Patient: sex M, age 74
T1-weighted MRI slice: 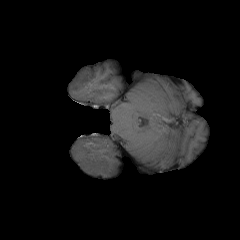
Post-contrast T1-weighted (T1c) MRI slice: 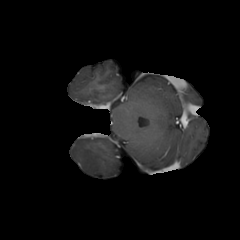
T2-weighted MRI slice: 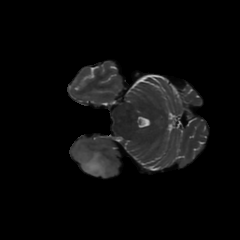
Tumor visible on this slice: yes
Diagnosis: Astrocytoma, IDH-wildtype
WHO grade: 3